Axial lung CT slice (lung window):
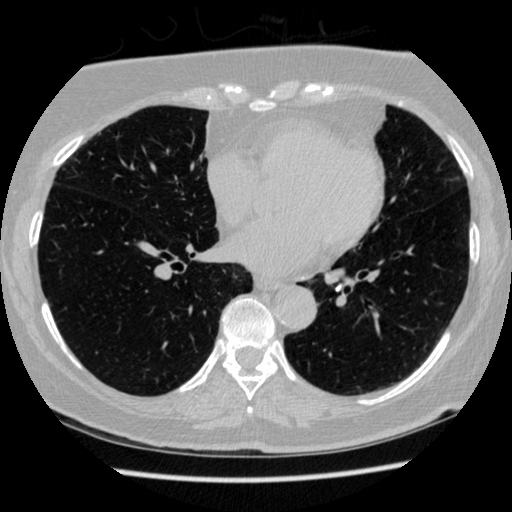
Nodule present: no